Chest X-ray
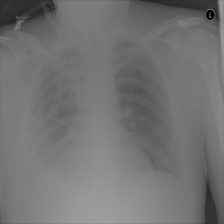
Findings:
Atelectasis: negative
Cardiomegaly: negative
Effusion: negative
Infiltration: negative
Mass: negative
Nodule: negative
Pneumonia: negative
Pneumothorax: negative
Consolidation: negative
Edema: negative
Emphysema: negative
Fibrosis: negative
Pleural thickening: negative
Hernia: negative